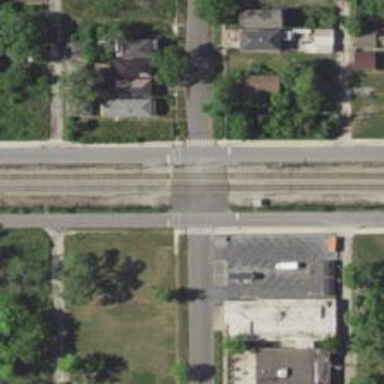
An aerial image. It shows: Crossing for the railway.